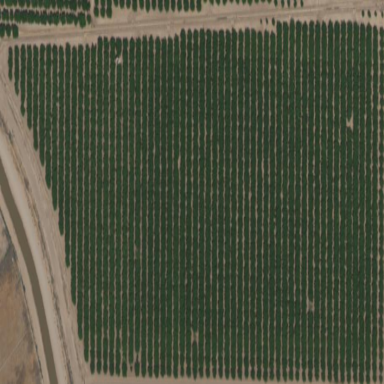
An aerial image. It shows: Orchard.